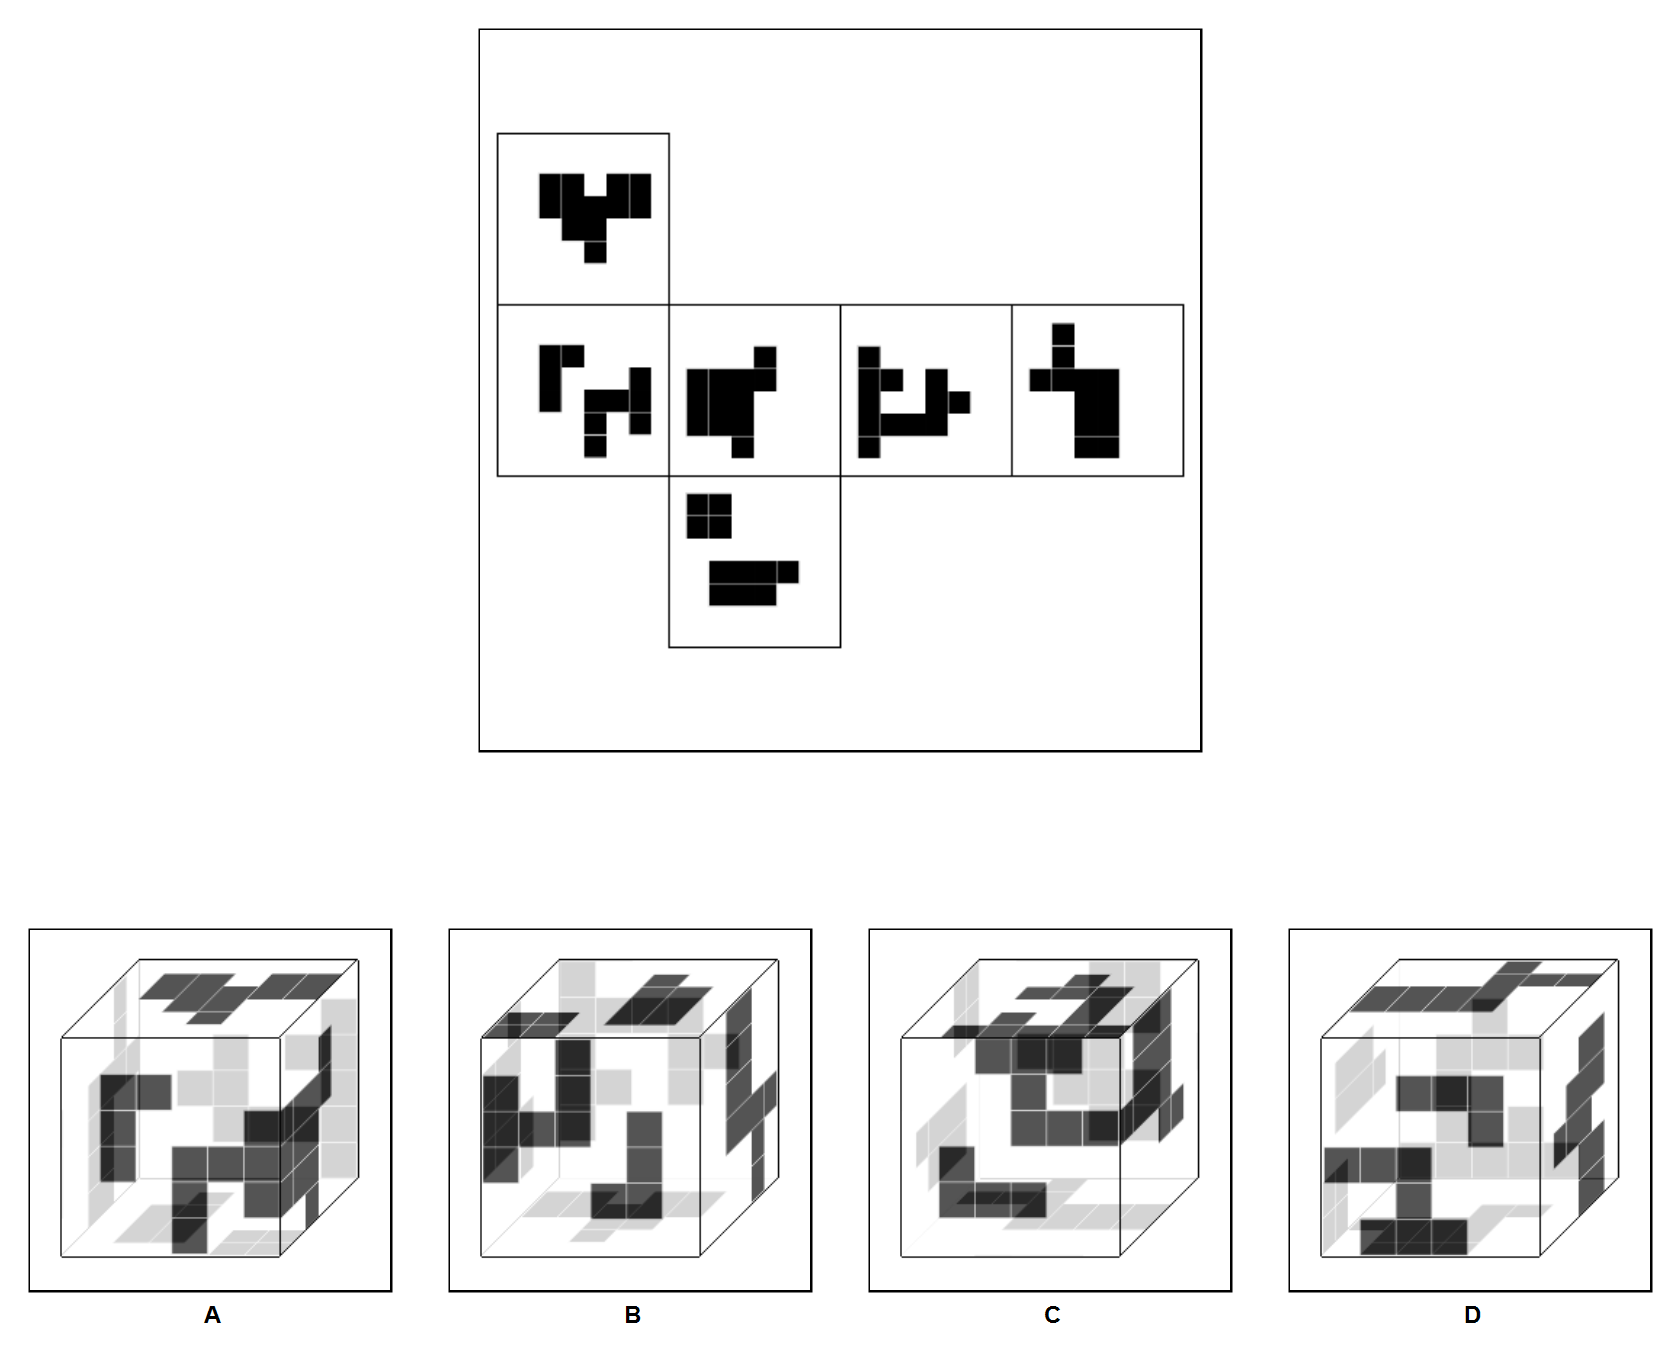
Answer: C